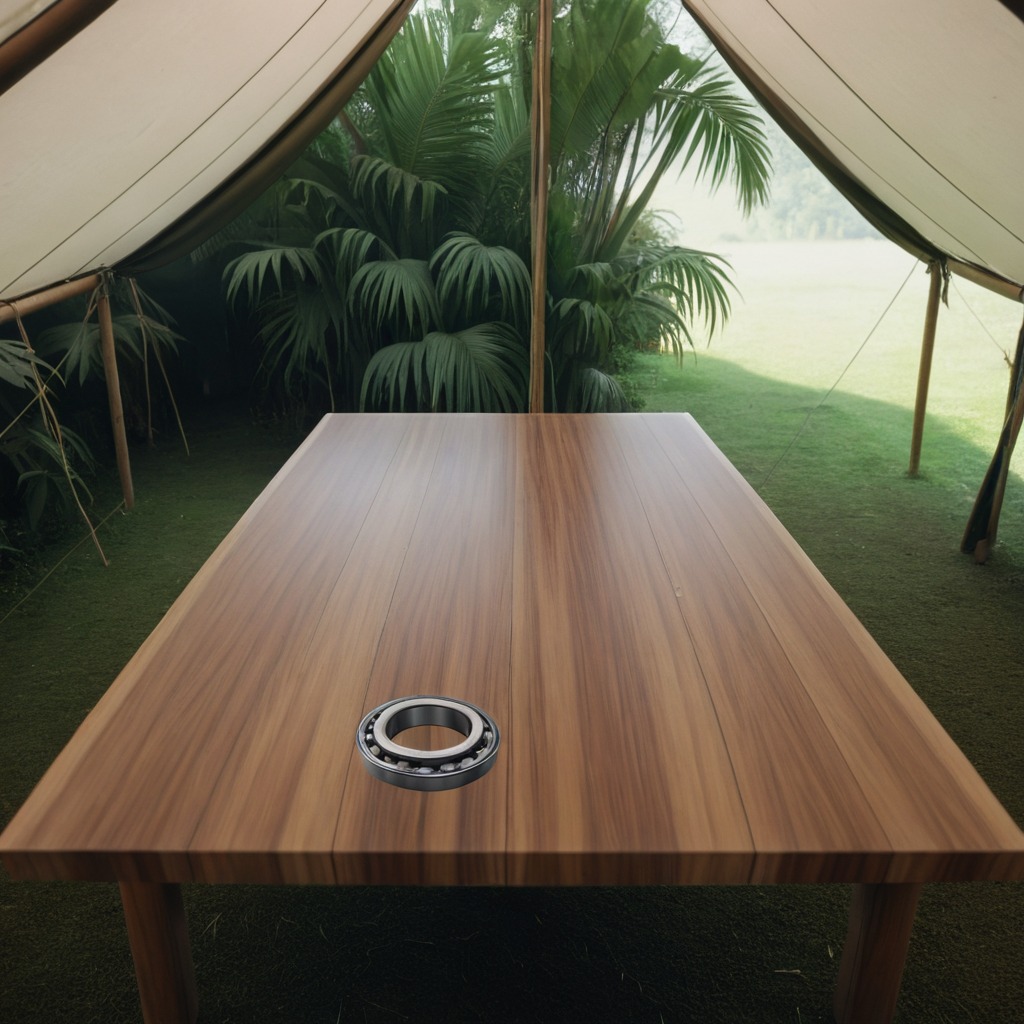
A metal ball bearing is lying on the wooden table.